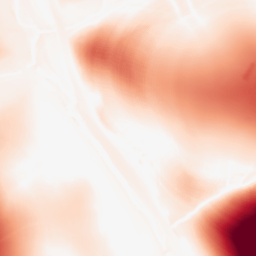
Category: morphological
Decomposition family: tophat
Decomposition parameters: size: 100
mode: white
Upsampling method: quintic
Upsampling parameters: scale: 8
Upsampling scale: 8